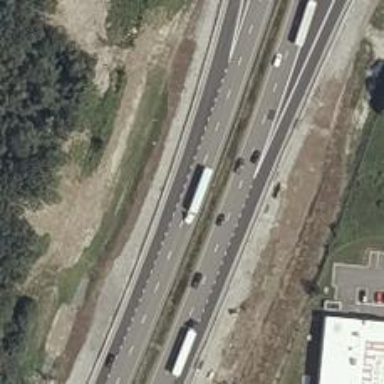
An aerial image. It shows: Asphalt motorway link.